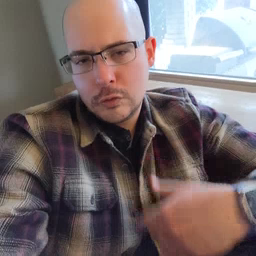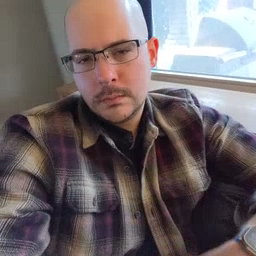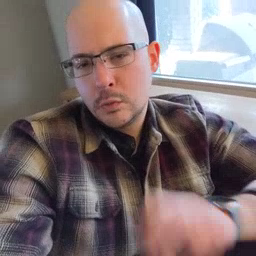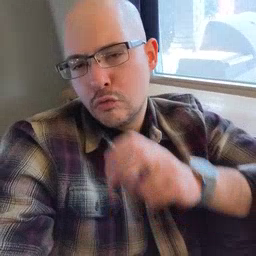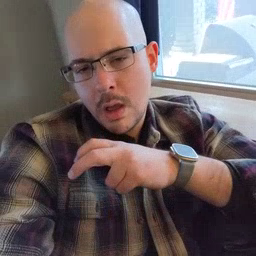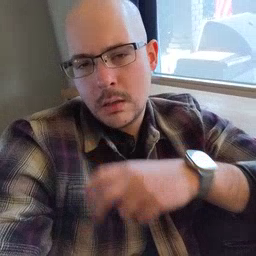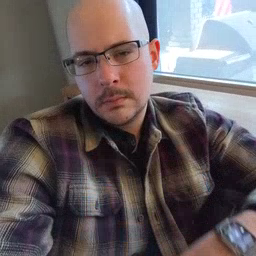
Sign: ride